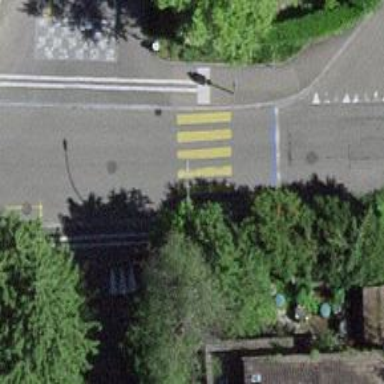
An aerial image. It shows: Uncontrolled crossing on the road.